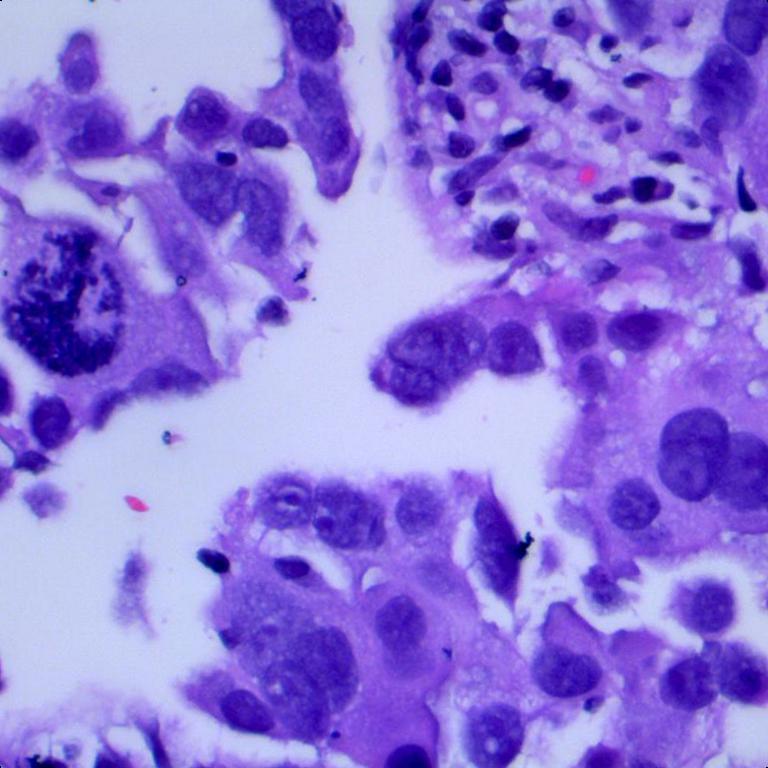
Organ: lung
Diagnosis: adenocarcinomas